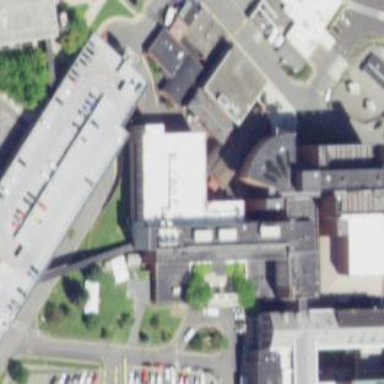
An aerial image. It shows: College building.